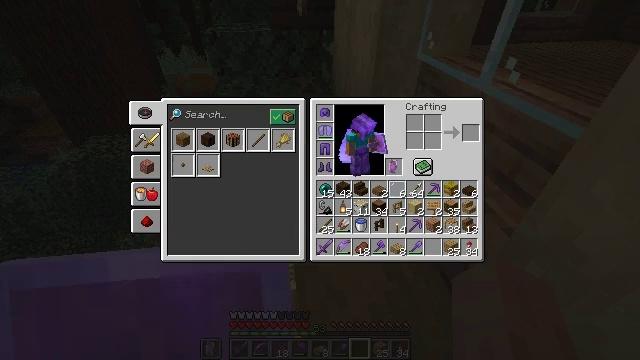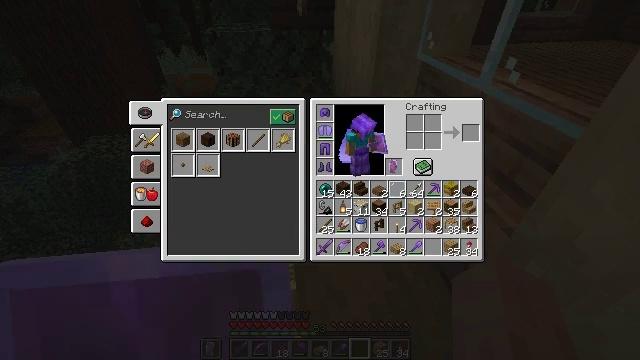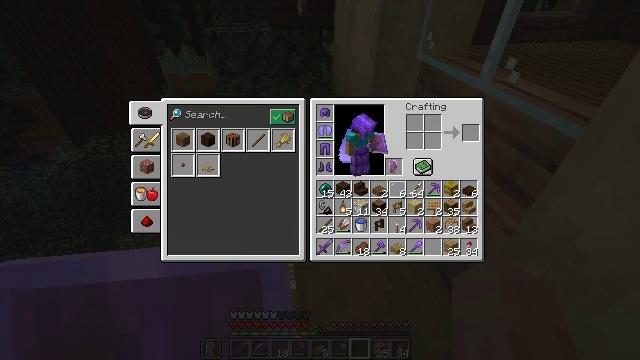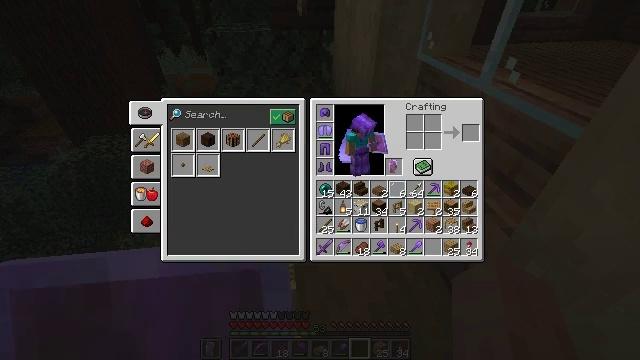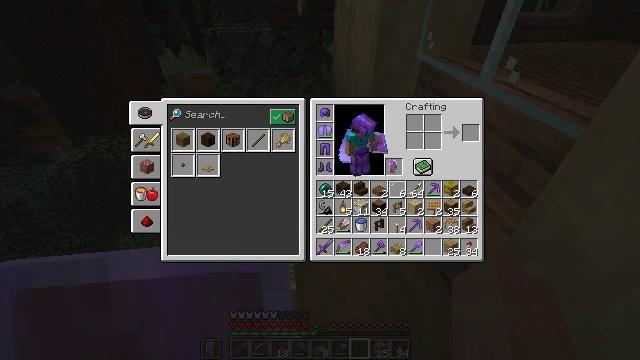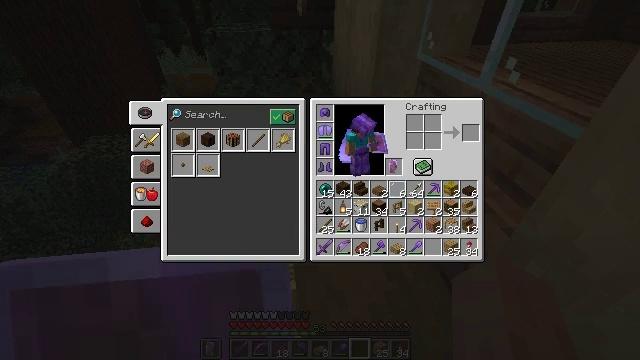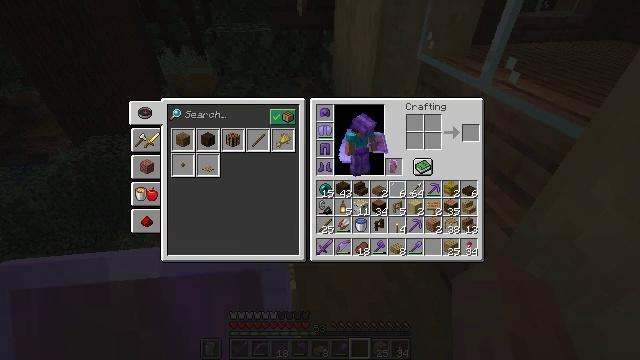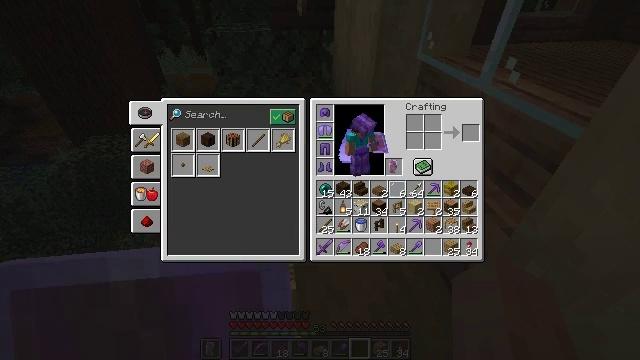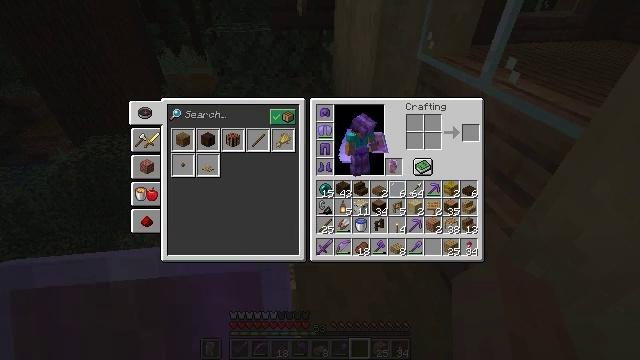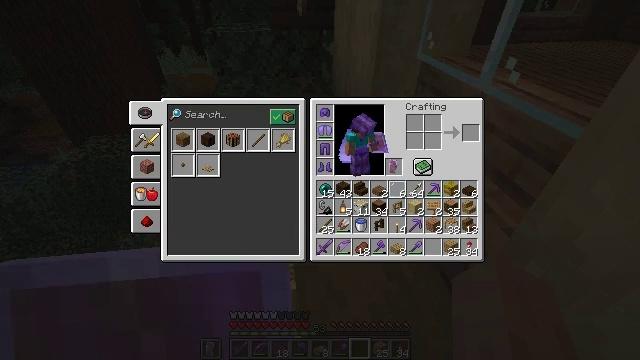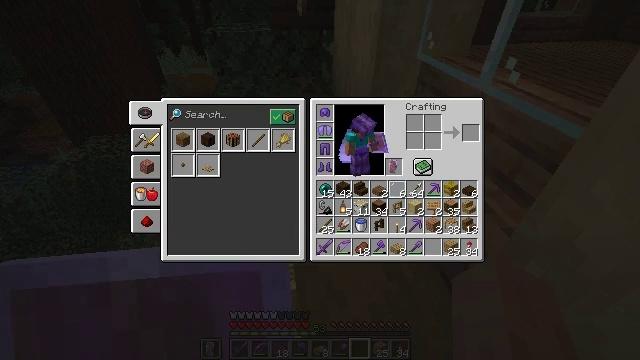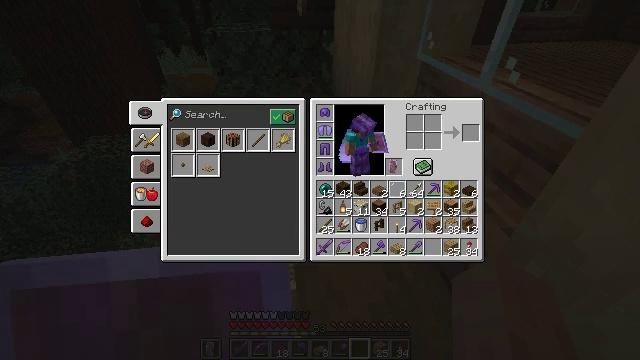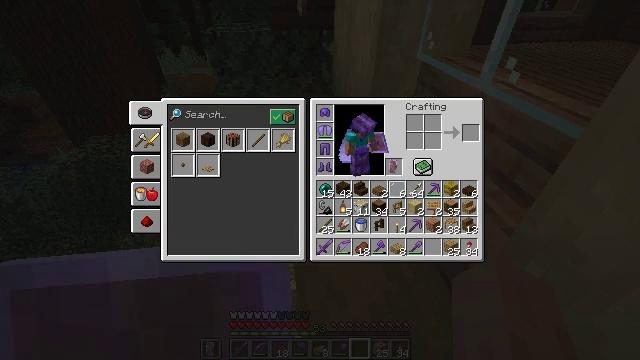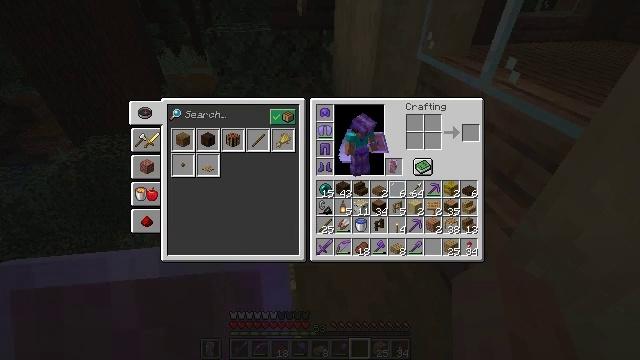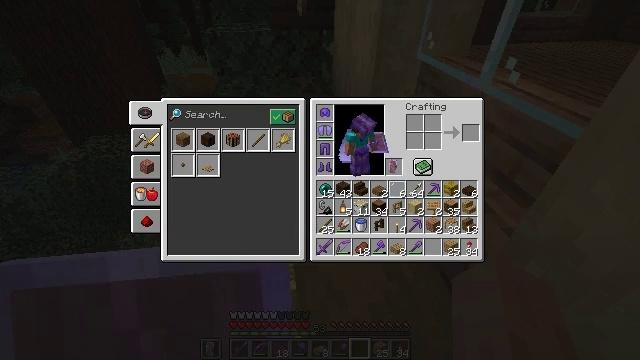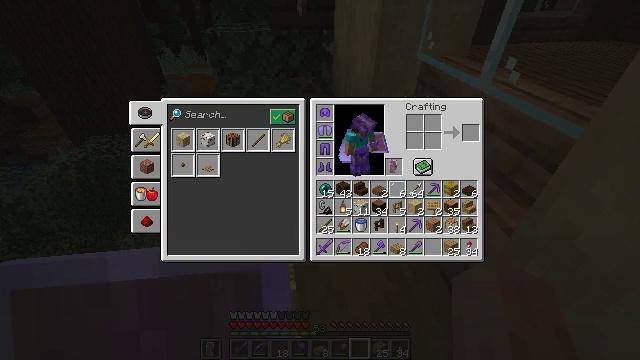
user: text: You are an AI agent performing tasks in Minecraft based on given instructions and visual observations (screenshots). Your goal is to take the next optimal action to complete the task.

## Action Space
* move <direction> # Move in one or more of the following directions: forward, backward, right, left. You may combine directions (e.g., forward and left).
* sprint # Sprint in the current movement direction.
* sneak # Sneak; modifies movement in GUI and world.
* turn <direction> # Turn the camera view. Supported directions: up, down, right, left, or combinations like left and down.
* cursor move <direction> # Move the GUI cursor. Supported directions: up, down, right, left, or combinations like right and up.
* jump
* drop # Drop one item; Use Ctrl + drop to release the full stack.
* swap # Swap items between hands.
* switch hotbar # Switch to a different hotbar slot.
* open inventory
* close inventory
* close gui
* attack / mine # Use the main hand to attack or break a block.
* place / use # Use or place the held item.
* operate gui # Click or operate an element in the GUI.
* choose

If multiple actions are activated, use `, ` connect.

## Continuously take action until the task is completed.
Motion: motion action
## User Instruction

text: Harvest grass block to clear the area.
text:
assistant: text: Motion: no_op
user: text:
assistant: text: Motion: no_op
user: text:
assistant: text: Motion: no_op
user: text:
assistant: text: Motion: no_op
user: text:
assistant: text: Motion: no_op
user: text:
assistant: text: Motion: no_op
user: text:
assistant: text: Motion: no_op
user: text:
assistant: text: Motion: no_op
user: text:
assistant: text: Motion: no_op
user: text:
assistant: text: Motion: no_op
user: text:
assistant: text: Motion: no_op
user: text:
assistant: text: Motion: no_op
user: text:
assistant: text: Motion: no_op
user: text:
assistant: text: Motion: no_op
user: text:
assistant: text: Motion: no_op
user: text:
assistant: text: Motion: no_op
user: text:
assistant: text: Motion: no_op
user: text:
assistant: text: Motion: no_op
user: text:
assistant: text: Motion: no_op
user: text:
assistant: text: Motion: no_op
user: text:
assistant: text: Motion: no_op
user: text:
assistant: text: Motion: no_op
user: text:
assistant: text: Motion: no_op
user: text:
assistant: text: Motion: no_op
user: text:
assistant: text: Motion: no_op
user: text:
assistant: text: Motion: no_op
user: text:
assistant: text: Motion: no_op
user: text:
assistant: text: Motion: no_op
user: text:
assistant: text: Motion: no_op
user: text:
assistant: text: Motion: no_op